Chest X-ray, PA view. Patient: 56 years old, sex F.
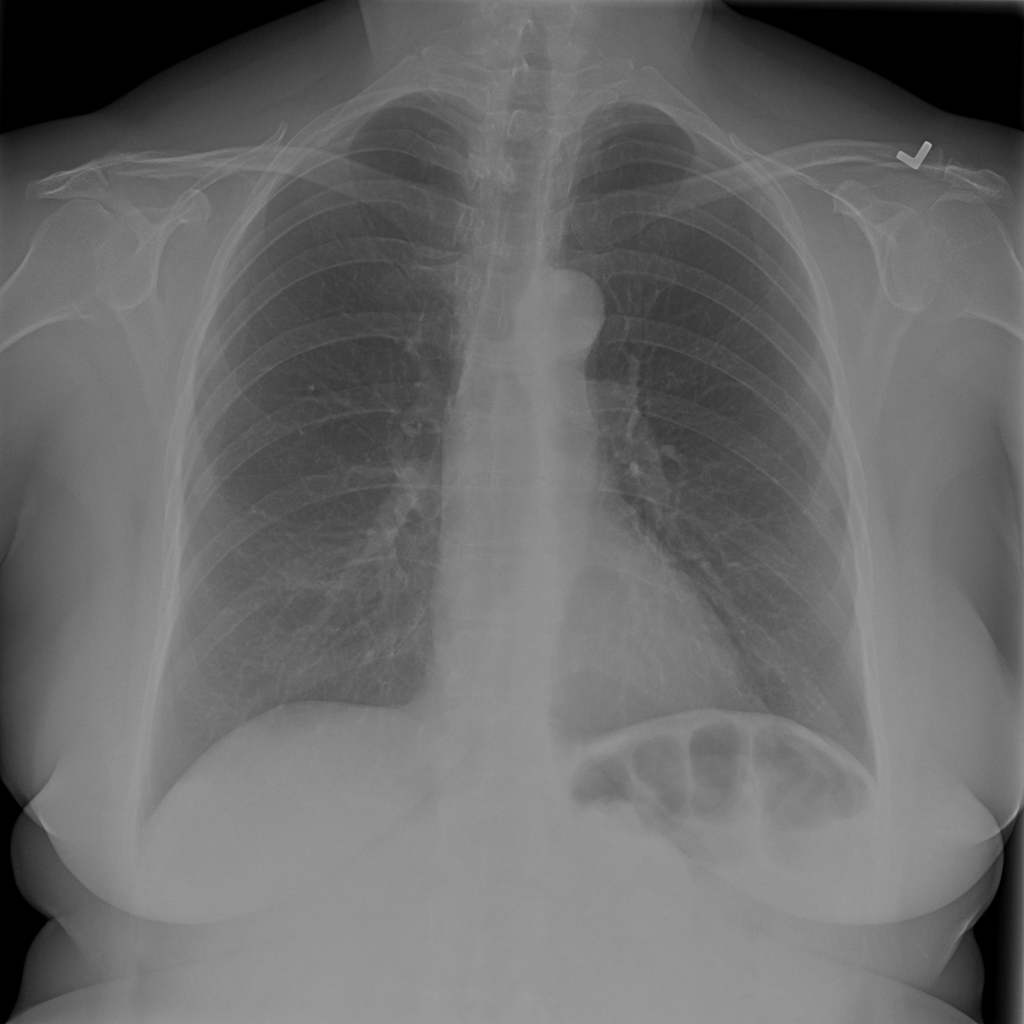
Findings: No Finding